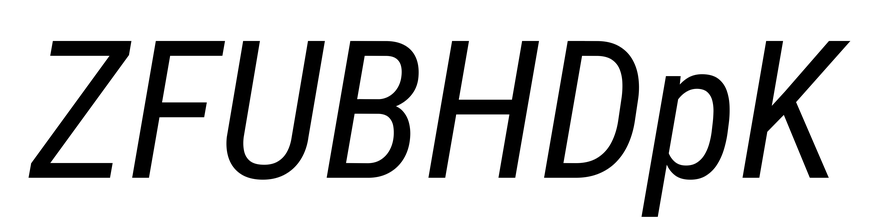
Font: Roboto-Italic_Condensed_Italic